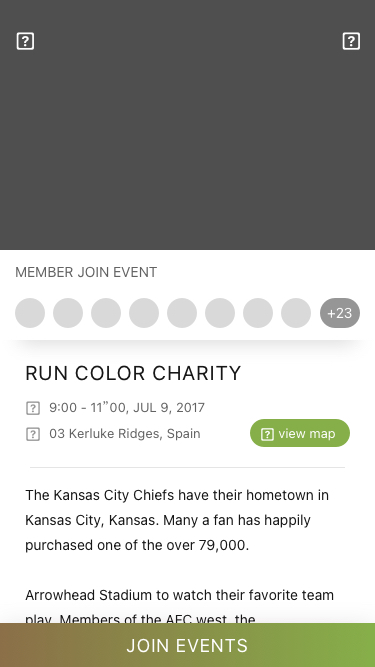
Text in this UI design:
run color charity
9:00 - 11”00, JUL 9, 2017

03 Kerluke Ridges, Spain

 view map
The Kansas City Chiefs have their hometown in Kansas City, Kansas. Many a fan has happily purchased one of the over 79,000.

Arrowhead Stadium to watch their favorite team play. Members of the AFC west, the
join events


+23
Member join event